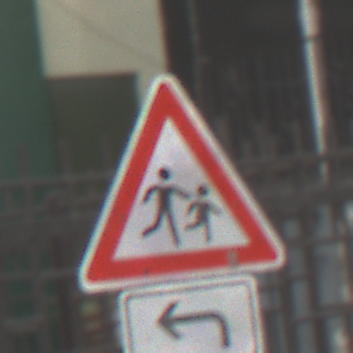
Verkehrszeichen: KinderLinks
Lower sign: RichtungsangabeDurchPfeile2
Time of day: MorningAfternoon
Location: Outdoor (Urban)
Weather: Overcast
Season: NotSpecified
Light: Natural